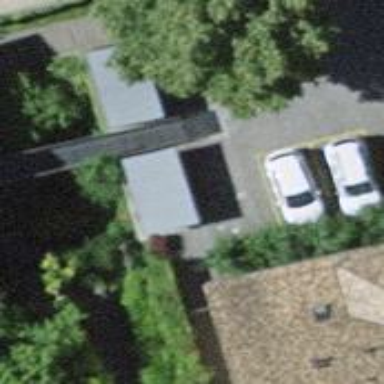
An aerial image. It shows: Bicycle rental service.